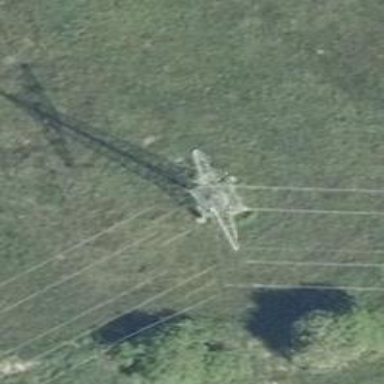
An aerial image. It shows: Power tower.